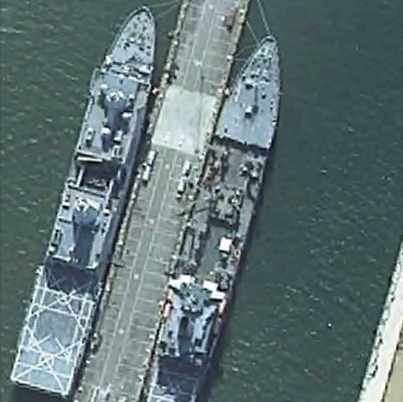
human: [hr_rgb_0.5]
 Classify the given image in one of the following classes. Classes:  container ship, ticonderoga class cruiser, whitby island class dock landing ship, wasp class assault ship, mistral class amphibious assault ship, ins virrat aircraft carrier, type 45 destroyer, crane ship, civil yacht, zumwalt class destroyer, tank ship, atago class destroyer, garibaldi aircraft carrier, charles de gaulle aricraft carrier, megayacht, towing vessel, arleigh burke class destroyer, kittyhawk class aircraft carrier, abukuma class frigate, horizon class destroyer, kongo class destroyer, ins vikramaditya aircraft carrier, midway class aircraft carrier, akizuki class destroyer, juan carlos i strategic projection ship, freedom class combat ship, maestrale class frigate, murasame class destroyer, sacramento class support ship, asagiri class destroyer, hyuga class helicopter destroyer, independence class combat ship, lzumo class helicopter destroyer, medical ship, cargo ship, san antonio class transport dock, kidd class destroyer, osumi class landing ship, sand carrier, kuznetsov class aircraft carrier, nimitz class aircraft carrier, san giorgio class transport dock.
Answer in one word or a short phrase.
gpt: San Antonio class transport dock